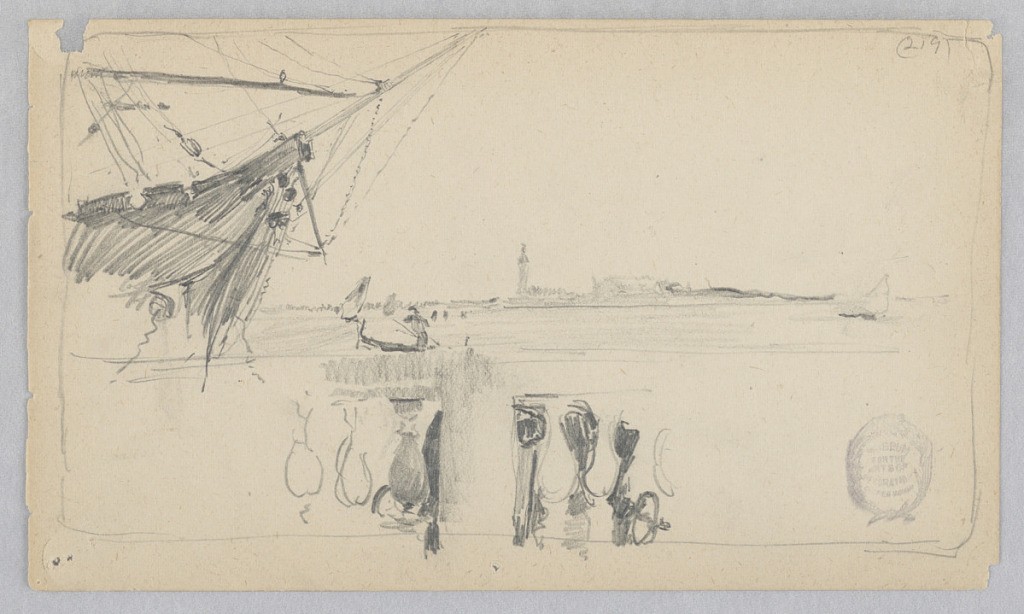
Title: View of Venice, Italy
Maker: Robert Frederick Blum, American, 1857–1903
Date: n.d.
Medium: Graphite on wove paper
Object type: Drawing
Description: Sketch of the Grand Canal in Venice with La Guidecca in the background.